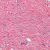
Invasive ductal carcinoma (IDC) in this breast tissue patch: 0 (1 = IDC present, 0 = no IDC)